Field crop: tomato
Growth stage: 1
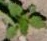
Species: solanum